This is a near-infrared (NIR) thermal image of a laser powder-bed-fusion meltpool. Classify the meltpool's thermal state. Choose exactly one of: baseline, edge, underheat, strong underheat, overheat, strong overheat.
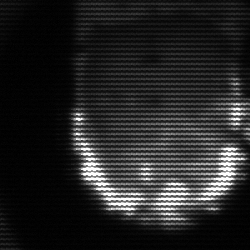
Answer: baseline